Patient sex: F
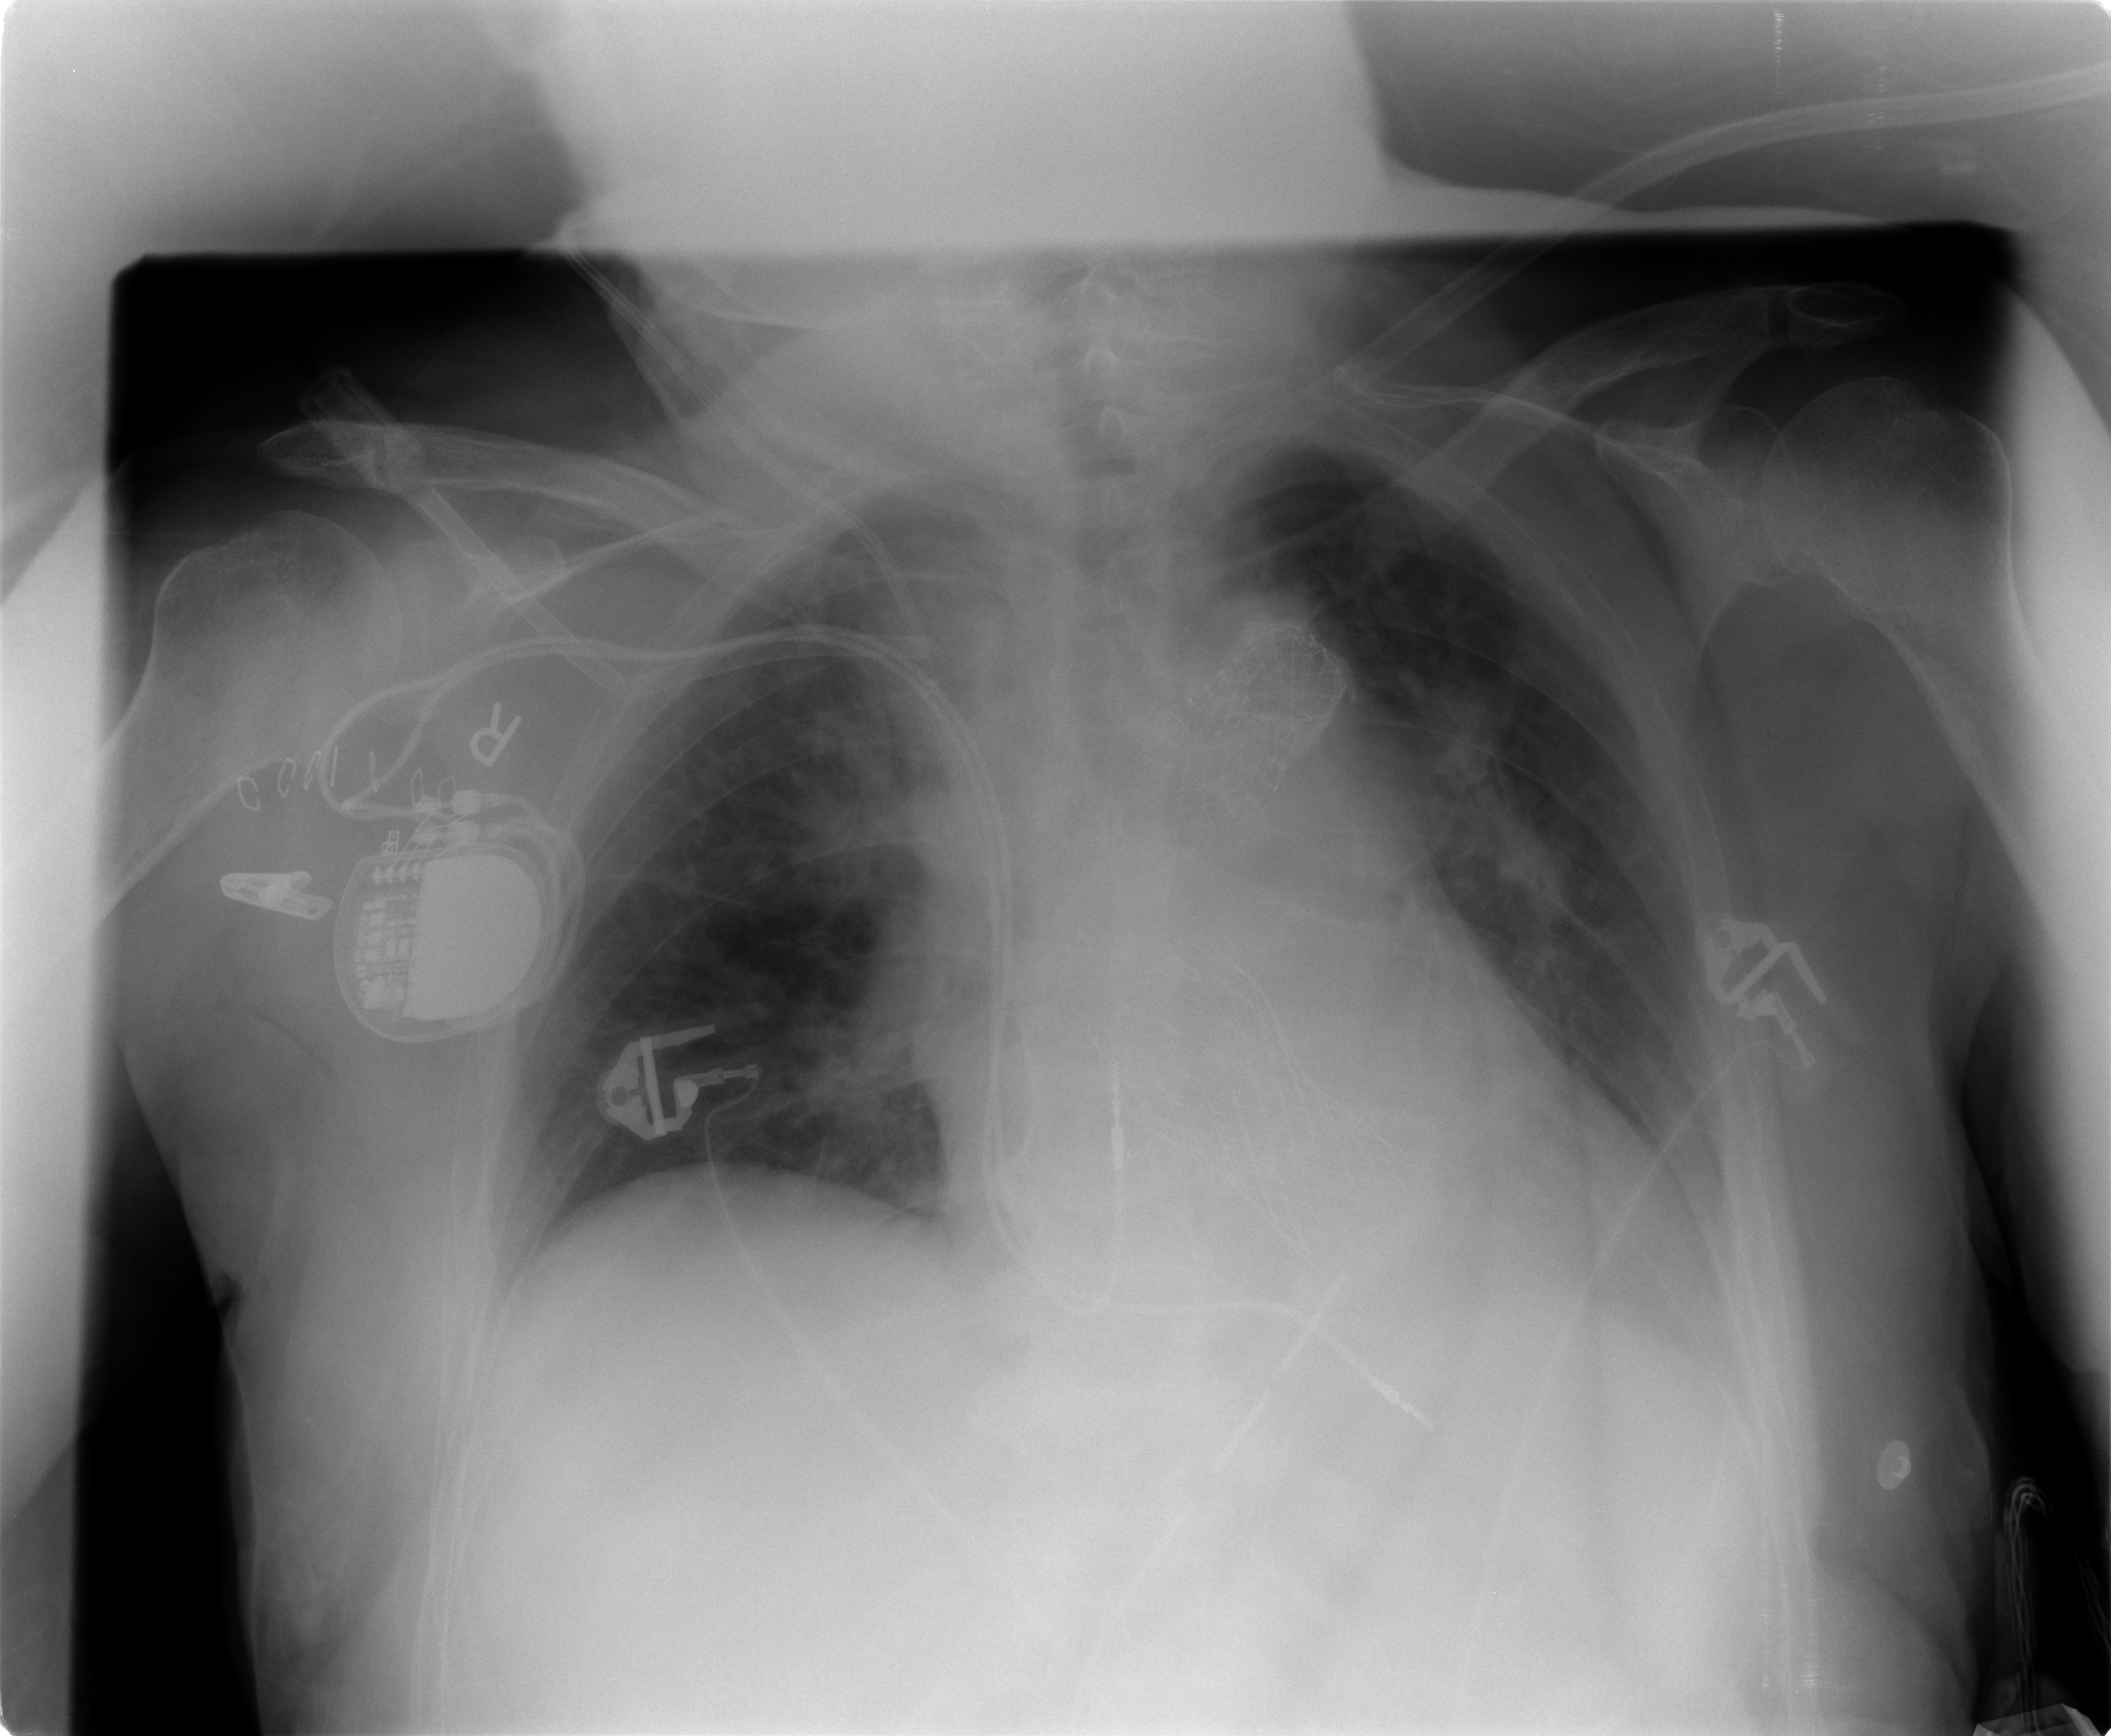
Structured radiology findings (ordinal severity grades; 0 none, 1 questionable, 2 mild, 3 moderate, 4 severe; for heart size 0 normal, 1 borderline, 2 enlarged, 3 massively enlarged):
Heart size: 2
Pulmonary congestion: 1
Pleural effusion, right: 0
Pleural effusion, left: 1
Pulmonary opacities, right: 1
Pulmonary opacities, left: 1
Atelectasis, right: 2
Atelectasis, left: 1